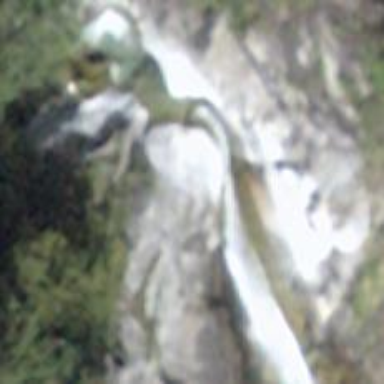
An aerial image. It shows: Beautiful waterfall.